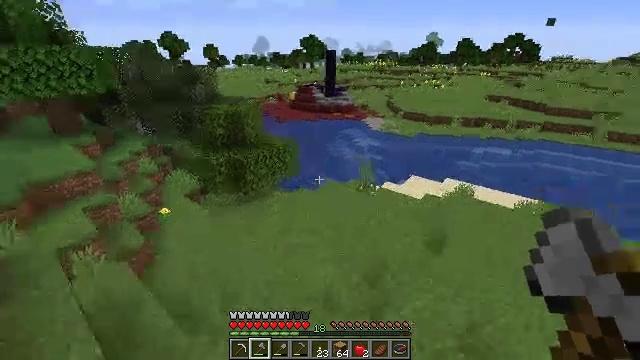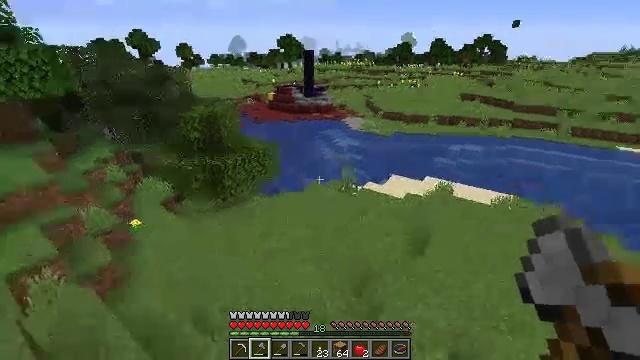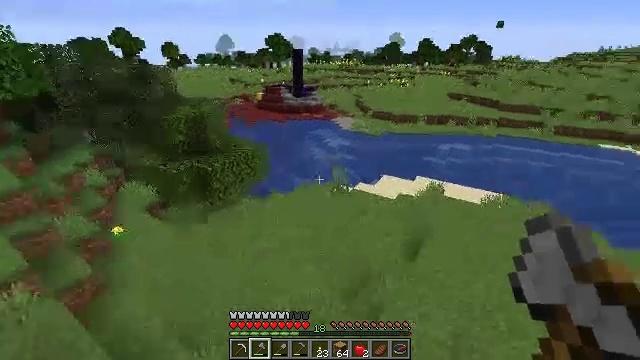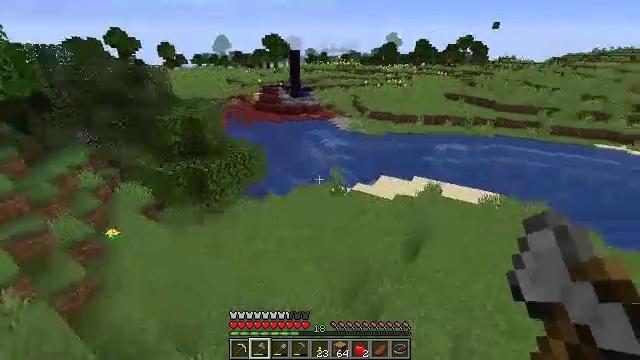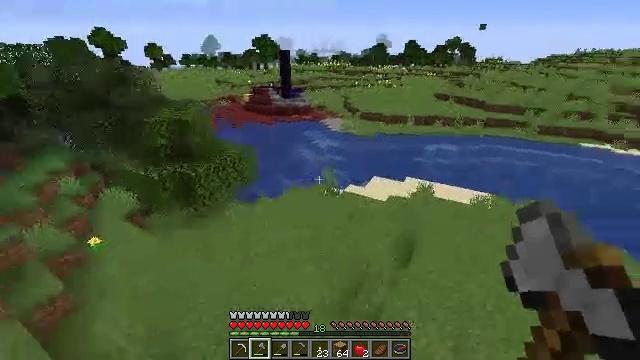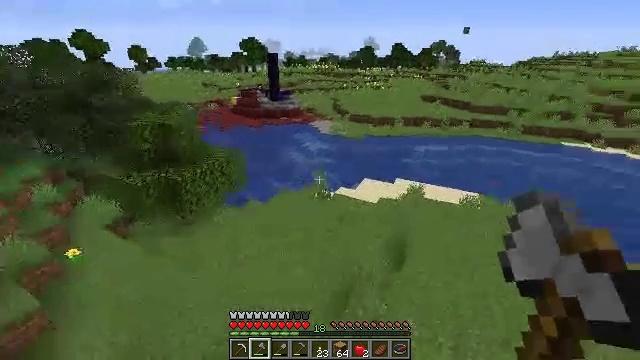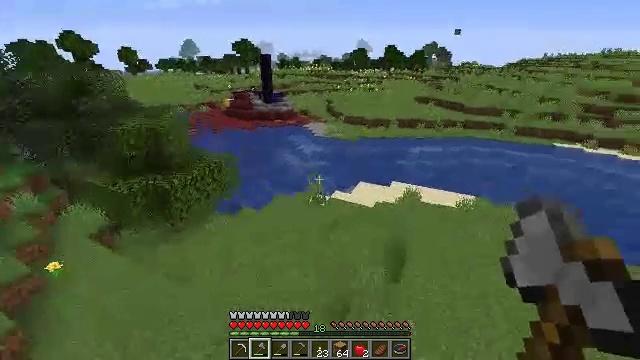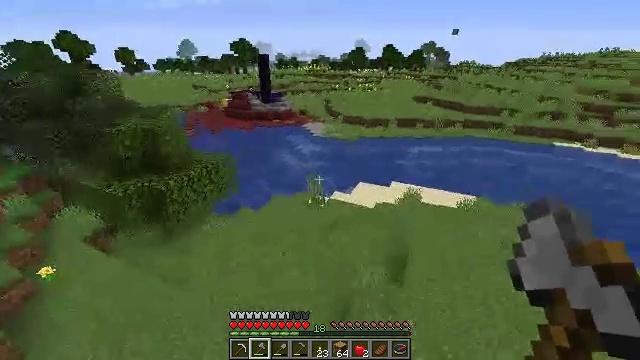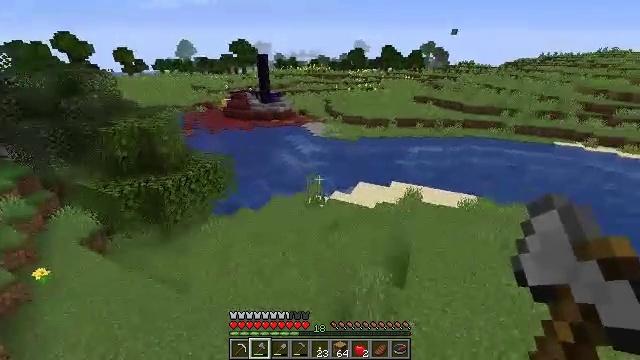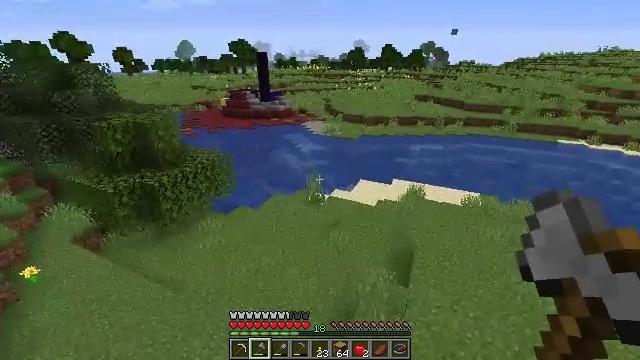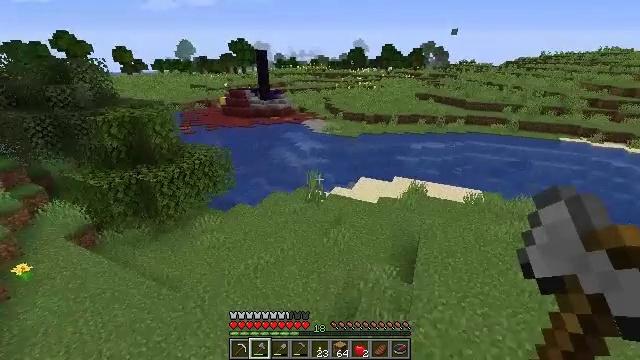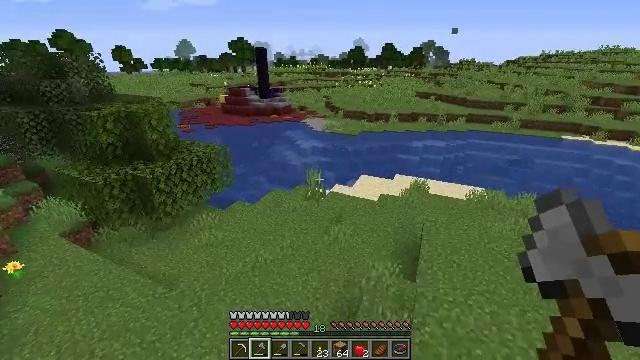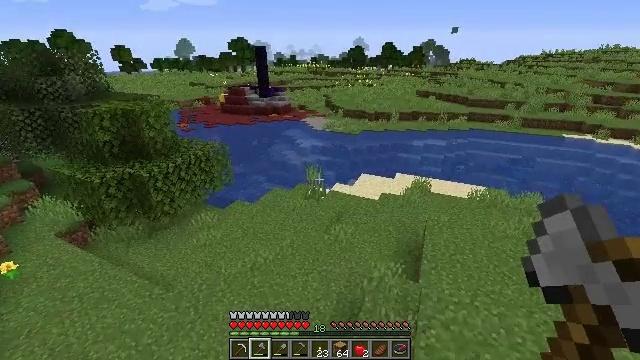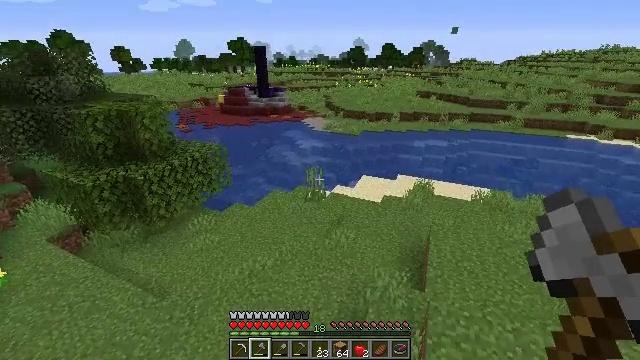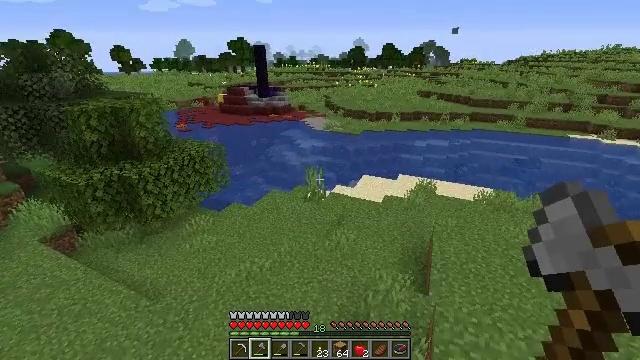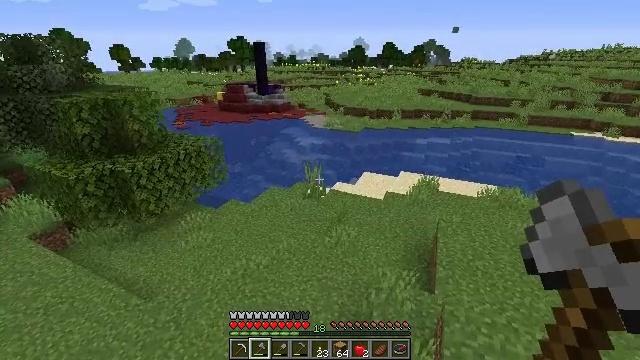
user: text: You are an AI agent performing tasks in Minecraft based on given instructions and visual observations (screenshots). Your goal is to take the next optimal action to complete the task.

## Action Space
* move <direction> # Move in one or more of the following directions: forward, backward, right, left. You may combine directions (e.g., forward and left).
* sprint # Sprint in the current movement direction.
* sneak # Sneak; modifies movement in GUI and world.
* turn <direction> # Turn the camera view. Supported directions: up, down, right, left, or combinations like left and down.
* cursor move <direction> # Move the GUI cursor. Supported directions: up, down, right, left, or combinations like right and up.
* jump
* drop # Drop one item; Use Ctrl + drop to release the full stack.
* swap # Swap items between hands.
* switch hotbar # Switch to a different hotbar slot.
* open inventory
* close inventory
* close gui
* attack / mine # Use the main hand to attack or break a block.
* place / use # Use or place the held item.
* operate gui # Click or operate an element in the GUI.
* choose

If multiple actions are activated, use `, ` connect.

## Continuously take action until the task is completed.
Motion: motion action
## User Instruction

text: Break the cracked stone bricks for materials.
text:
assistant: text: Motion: move forward, turn right
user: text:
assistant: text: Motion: move forward, turn right
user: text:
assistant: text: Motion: move forward
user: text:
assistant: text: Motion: move forward, turn right
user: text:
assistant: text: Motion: move forward, turn right
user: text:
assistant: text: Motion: move forward, turn right
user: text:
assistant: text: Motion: move forward
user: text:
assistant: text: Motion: move forward
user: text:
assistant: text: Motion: move forward
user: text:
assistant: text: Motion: move forward
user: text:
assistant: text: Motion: move forward
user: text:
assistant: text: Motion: move forward
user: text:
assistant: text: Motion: move forward
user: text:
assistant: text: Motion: move forward
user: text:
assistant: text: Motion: move forward
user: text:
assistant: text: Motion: move forward
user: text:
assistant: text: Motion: move forward
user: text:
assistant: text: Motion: move forward
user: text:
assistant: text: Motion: move forward
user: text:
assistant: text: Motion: move forward
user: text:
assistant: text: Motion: move forward
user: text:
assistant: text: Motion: move forward
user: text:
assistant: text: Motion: move forward
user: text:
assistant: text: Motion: move forward
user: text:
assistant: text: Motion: move forward
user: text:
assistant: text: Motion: move forward
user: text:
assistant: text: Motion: move forward
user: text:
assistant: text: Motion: move forward
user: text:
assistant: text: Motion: move forward
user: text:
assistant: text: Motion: move forward